Question: I was working on creating a light switch application and i had to create a custom screen design as given by my client.I have attached a rough design (a small part) how it should be. I tried adding a screen with out creating a table and added a few custom control but was not getting it right(could not found a image button too)..Then tried adding a database and all controls were created automatically..the search field text box was disabled since it was a primary key.How to enable it.Can some one guide me how to design a custom page in light switch or point me to some tutorials or articles.Thank you.
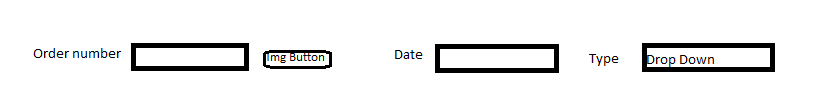
Answer: @karthi - you don't actually a custom screen template to have a search screen like you describe (unless you have a need to add that particular type of screen numerous times). If you watch Beth Massi's video on creating custom search screens, you should get the idea.
<URL>
You'll need to untick the "Support Search" box for the datagrid, so that you can use your own search criteria screens instead.
Hope that helps.